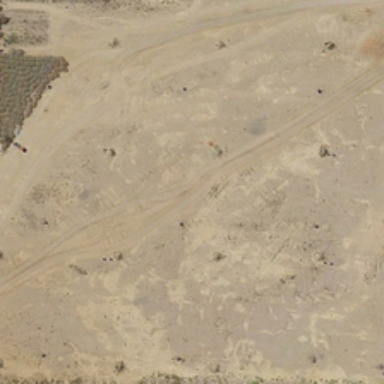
A large number of car grind marks are on the bareland .